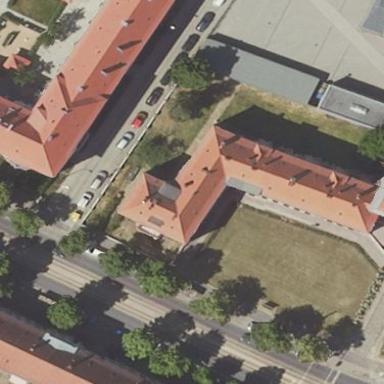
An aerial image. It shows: Residential building with red hipped roof made of roof tiles. The building itself is also red in color.